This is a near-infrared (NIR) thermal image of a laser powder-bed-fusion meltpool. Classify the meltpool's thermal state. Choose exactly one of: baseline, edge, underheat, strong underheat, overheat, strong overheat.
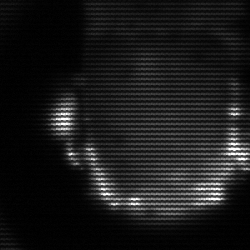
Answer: baseline